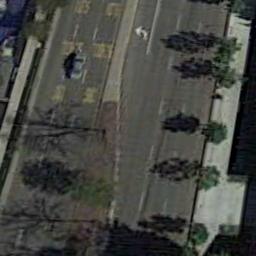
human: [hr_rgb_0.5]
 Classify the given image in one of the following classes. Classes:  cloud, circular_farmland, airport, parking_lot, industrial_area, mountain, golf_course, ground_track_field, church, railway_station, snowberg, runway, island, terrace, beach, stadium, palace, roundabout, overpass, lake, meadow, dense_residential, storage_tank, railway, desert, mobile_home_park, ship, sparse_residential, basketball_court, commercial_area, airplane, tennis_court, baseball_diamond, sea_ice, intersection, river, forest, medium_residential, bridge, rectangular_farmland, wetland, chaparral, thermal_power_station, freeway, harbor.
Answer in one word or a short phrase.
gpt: freeway